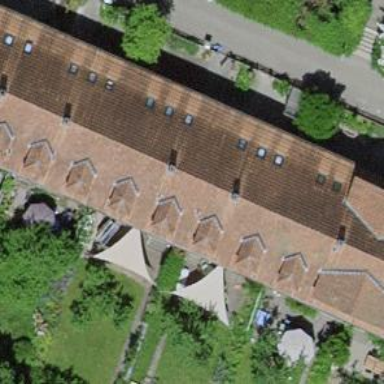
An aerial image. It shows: Residential building with gabled roof covered in maroon roof tiles. The roof orientation is across the building.